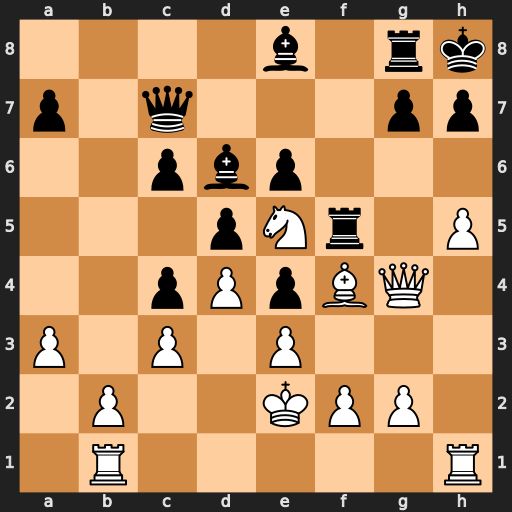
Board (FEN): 4b1rk/p1q3pp/2pbp3/3pNr1P/2pPpBQ1/P1P1P3/1P2KPP1/1R5R
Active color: w
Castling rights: -
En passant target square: -
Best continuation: Ng6+ Bxg6 hxg6 h6 Bxh6 gxh6 Rxh6+ Kg7 Rh7+